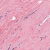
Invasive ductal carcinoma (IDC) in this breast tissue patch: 0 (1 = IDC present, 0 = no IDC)